Question: Ok so I am creating a program that makes use of a dbgrid and ado-queries to work with tables from an Microsoft access database.
The program is designed for a business with a loyalty program, members can be registered, and purchases must be tracked. This is the table with transactions:

Now what I want to do is run a ado query that will select a certain member ID from that table, and then I want to add all the "PointsAwarded" from that result of the adoquery. So I can get the total amount of points one member has earned.
It seems that this is very hard to accomplish as I have been searching for days and haven't found anything useful.
Thanx for any help!
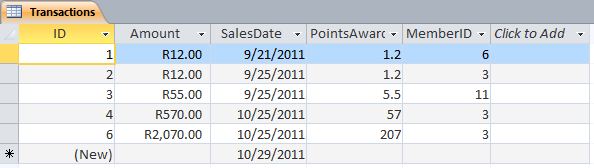
Answer: It's not that hard, if you know what to look for. :)
You can group by certain columns, and then use functions on other columns. In this case, I group all records for each MemberId together to get the sum of awarded points:
'''
select
t.MemberId,
sum(t.PointsAwarded) as TotalPoints
from
Transactions t
group by
t.MemberId
'''